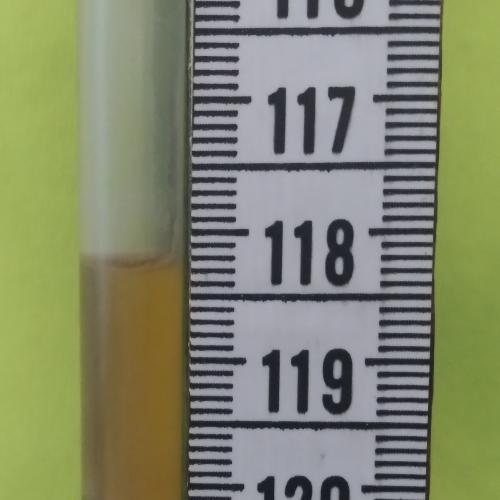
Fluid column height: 118.3 cm